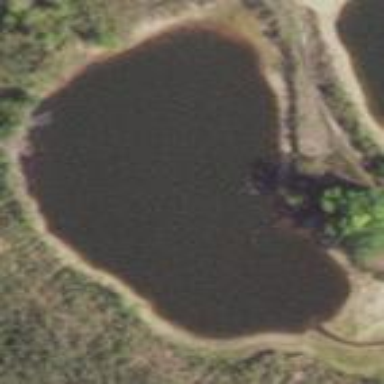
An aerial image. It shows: Pond surrounded by natural water.